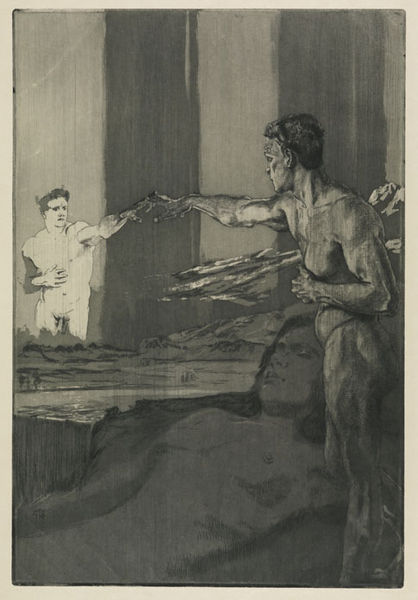
Titel: Philosoph (Vom Tode, Zweiter Theil, Opus XIII, Blatt 4)
Künstler: Max Klinger
Standort: Karlsruhe
Institution: Staatliche Kunsthalle Karlsruhe
Schlagwörter: akt, berg, dunkel, gemälde, hand, kopf, körper, mann, nackt, schatten, schlaf, wasser, weiß, aquarell, fluss, landschaft, menschen, see, brust, busen, fenster, finger, frau, geste, grau, haar, hell, licht, mund, männer, nase, ohr, schwarz, skizze, säulen, zeichnung, blick, schnee, leute, alt, gesichter, arm, arme, augen, faru, gesicht, mensch, stehen, tod, tot, bild, hände, portrait, spiegel, vorhang, spiegelung, haare, stehend, lippen, ohren, schulter, traurig, wasserfall, beine, brüste, liebe, ruhe, liegen, schlafen, schlafend, zwei, spiegelbild, berge, fläche, gebirge, grafik, monochrom, angst, jugendstil, muskeln, streifen, spiegeln, bauch, klinger, max klinger, nackte, brustwarze, geschlecht, liegend, zeigen, surreal, reflexion, nacktheit, penis, nakt, jugend, torso, traum, liegende, druck, druckgraphik, schwarz weiss, radierung, stich, tote, erkenntnis, kunst, mythologie, karte, verzweiflung, jüngling, ausgestreckt, nähe, götter, muskel, begegnung, hörner, berühren, strecken, berührung, wunsch, aquarelle, anfassen, irreal, glied, erschrocken, ärme, mezzotinto, liegende person, ästethik, narzisst, mann im spiegel